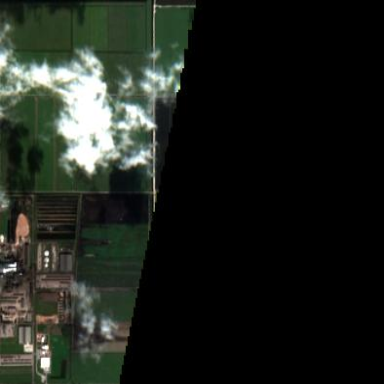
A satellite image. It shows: Farmland producing sugar cane.